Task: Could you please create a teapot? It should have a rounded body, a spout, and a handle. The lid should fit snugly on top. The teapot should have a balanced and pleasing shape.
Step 250:
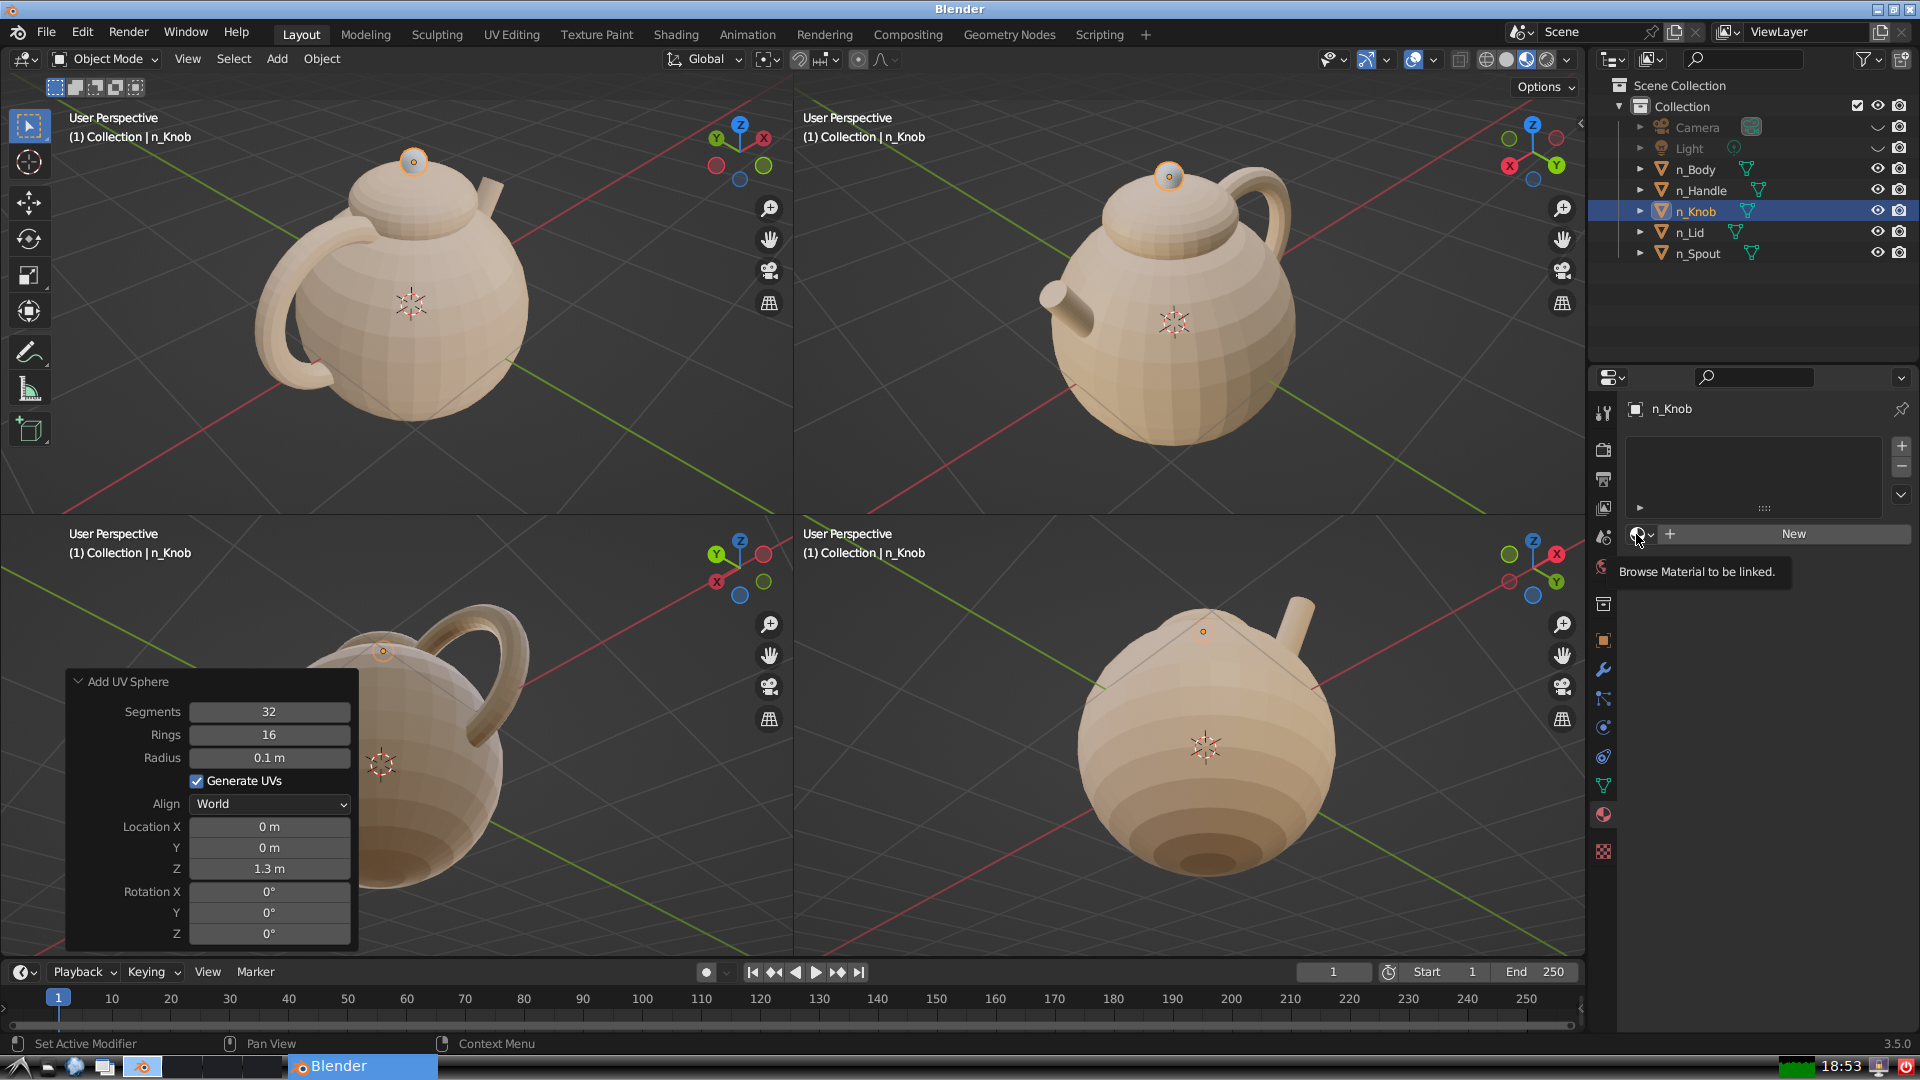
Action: click: no